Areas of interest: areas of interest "Parking Lot"
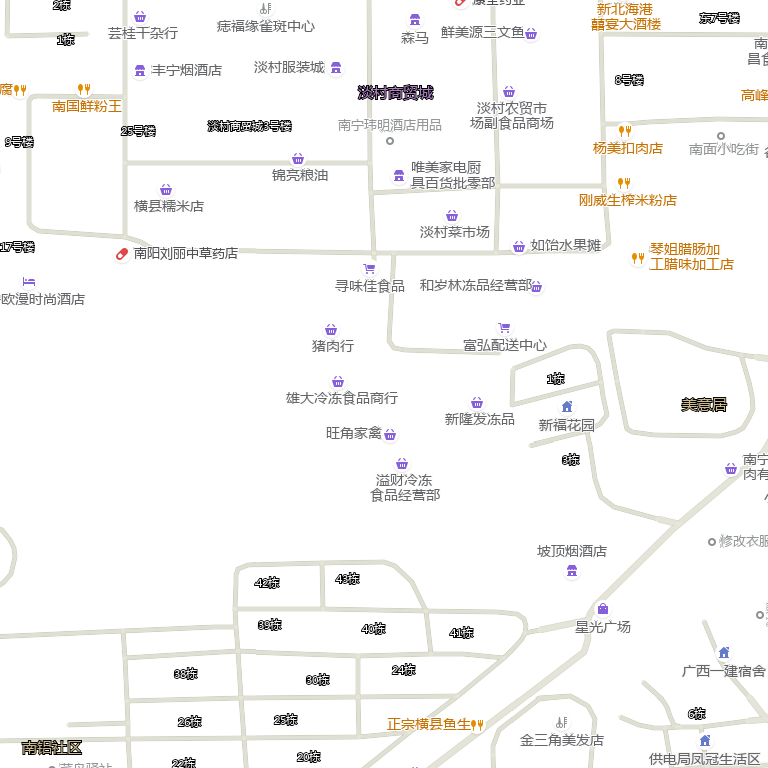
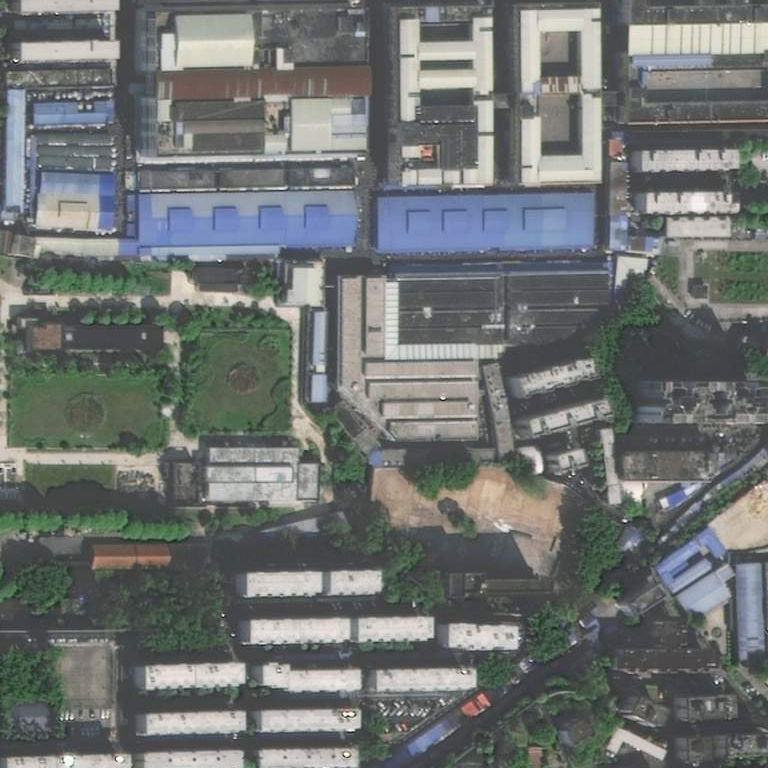